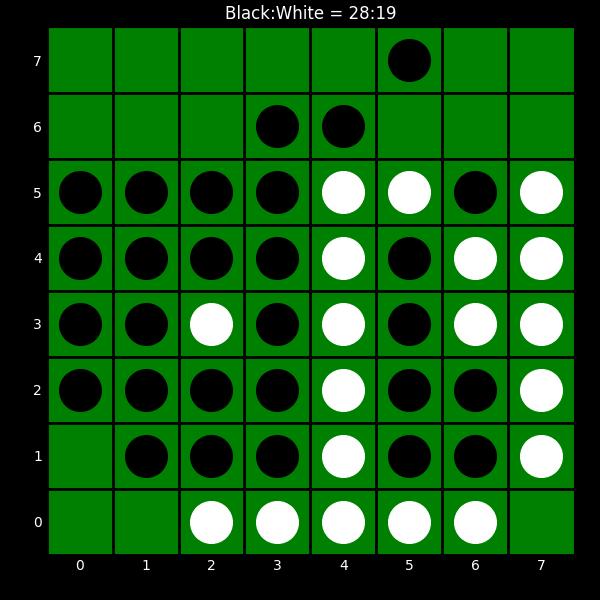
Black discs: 28
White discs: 19